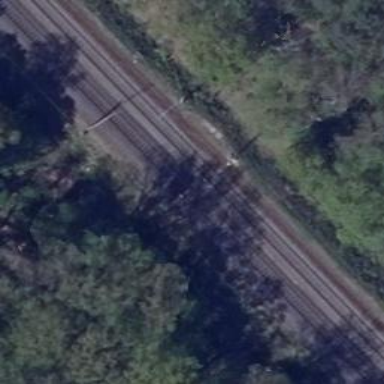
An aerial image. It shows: Railway signal.